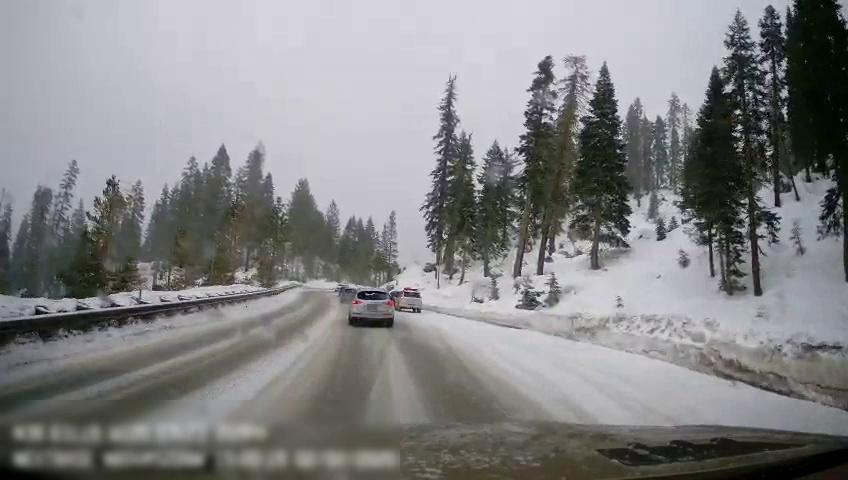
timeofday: Day
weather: Snowy
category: Drivable Space
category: Vehicles | SUV
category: Vehicles | Car
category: Vehicles | SUV
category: Vehicles | SUV
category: Vehicles | SUV